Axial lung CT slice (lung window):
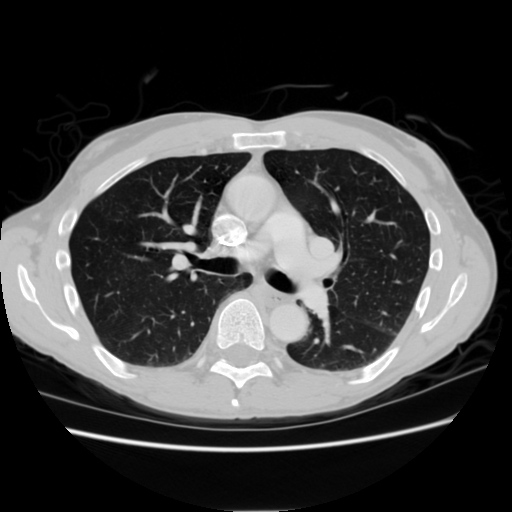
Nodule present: no